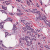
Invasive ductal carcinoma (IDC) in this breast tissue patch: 1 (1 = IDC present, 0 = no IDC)